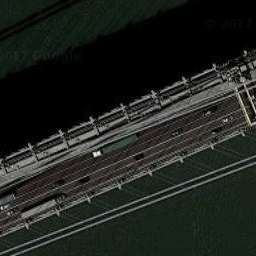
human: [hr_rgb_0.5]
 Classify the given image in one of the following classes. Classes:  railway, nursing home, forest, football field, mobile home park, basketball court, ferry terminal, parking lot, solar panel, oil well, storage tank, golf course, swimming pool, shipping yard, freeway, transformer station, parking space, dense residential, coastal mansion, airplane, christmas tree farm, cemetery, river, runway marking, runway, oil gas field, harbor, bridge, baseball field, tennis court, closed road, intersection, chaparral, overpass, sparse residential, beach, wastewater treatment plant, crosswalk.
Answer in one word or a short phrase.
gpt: bridge